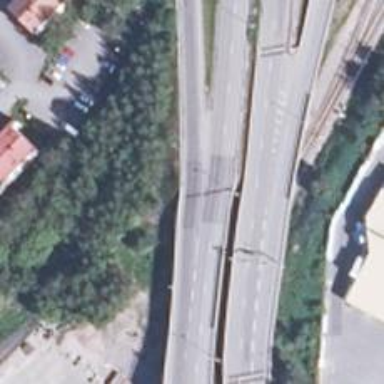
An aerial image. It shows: Trunk link highway.